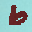
Label: 6